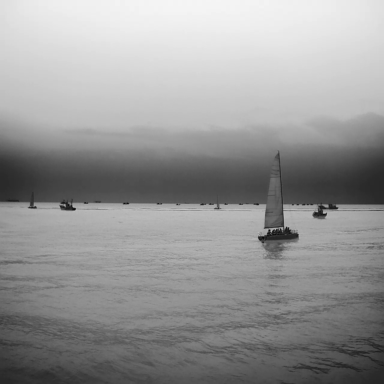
There are 18 bulk_carriers in the infrared image.